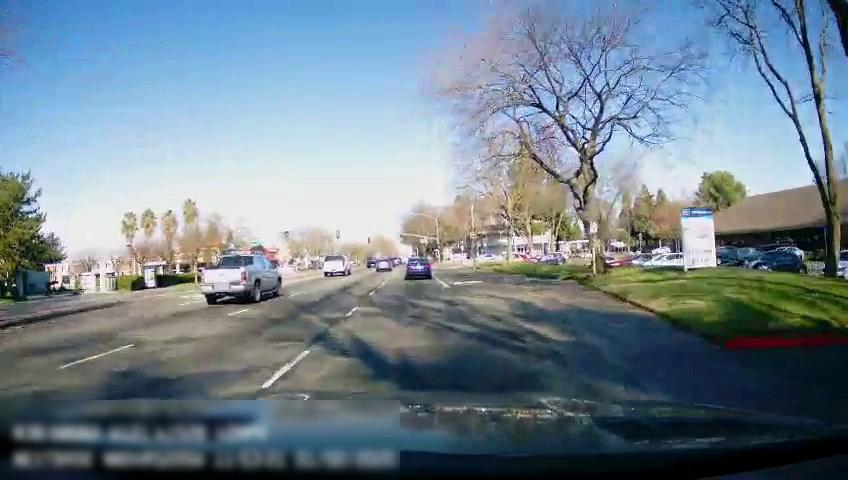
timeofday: Day
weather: Sunny
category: Drivable Space
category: Drivable Space
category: Vehicles | Truck
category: Vehicles | Car
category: Vehicles | Car
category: Vehicles | Truck
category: Vehicles | Car
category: Lanes | Alternate Lane
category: Lanes | Current Lane
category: Traffic | Lights
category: Traffic | Lights